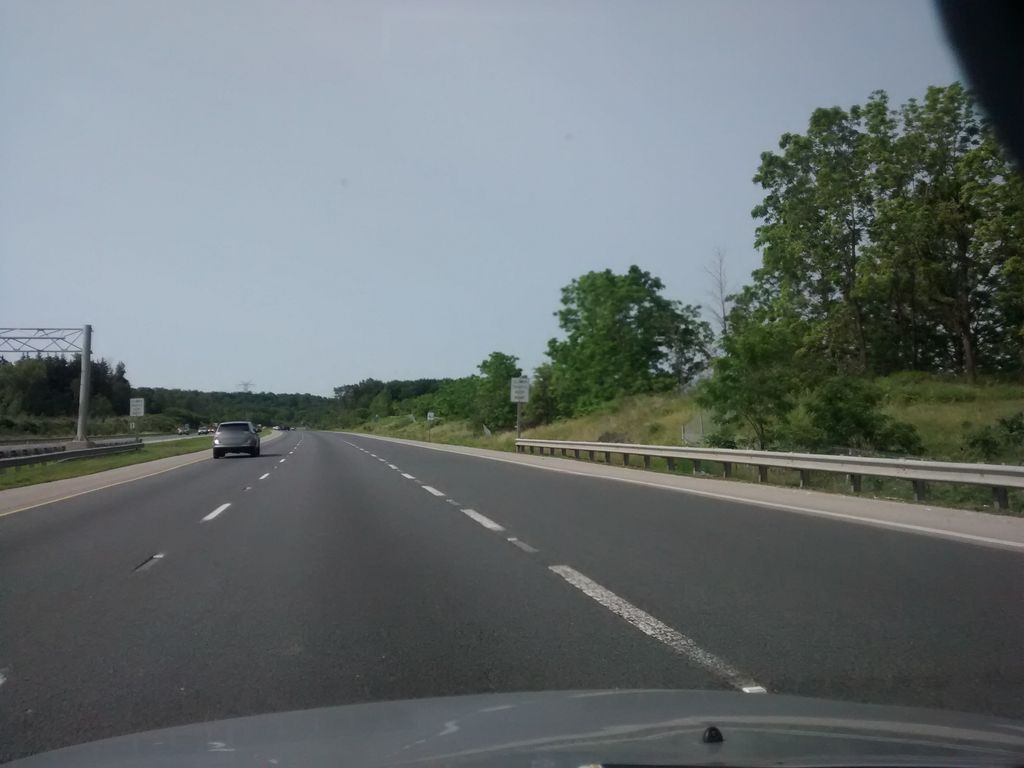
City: hamilton